Interaction volume radius: 10 \u00c5
Interaction volume height: 10 \u00c5
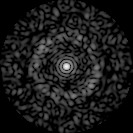
Disorder parameter: 0.8256